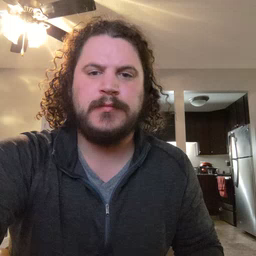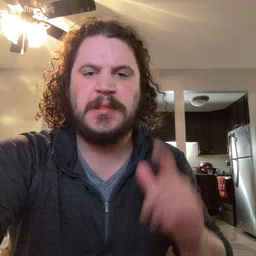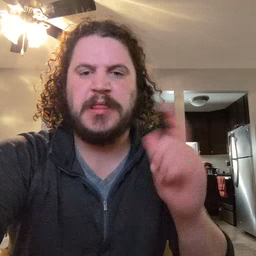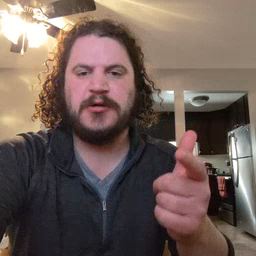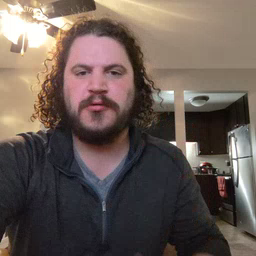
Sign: later